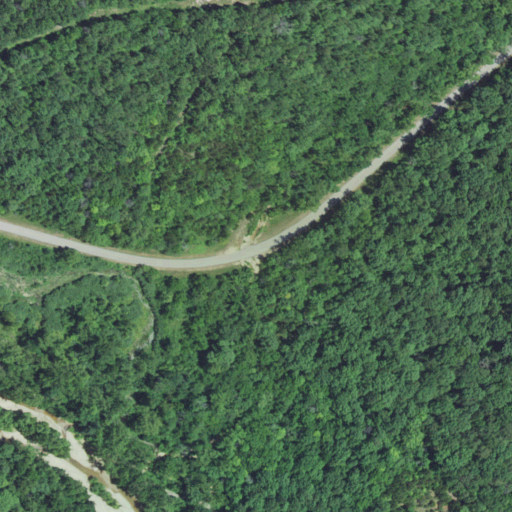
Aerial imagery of valley in Missouri named Sinking Hollow containing deciduous forest, open development, mixed forest, pasture, and low intensity development